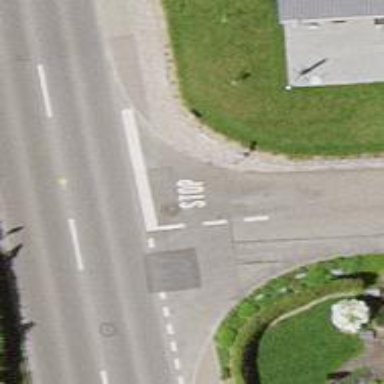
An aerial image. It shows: Road with stop sign.